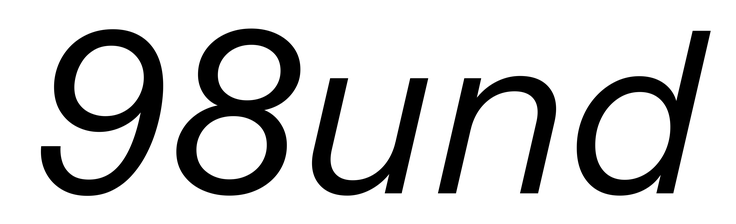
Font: InstrumentSans-Italic_Italic